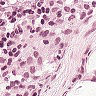
Metastatic tissue present: no